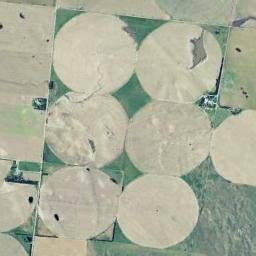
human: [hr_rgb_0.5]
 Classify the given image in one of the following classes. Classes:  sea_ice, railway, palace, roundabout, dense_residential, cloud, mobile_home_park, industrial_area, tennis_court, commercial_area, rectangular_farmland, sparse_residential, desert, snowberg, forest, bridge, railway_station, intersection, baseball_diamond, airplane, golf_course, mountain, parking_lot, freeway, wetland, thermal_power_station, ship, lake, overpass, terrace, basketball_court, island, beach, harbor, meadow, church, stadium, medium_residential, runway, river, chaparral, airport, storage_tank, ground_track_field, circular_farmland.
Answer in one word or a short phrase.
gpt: circular_farmland